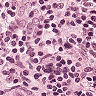
Metastatic tissue present: yes